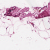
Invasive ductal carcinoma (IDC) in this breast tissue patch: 0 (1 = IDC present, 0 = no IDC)